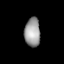
Tissue: lung
Cell type: Fibroblasts
Senescence score: 0.5691
Nuclear area (px): 443
Mean DAPI intensity: 155.167